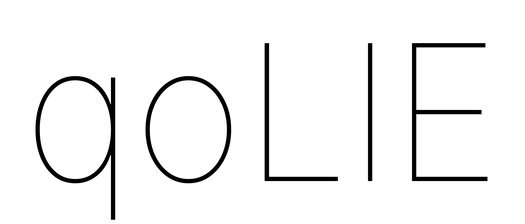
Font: Inter_Thin